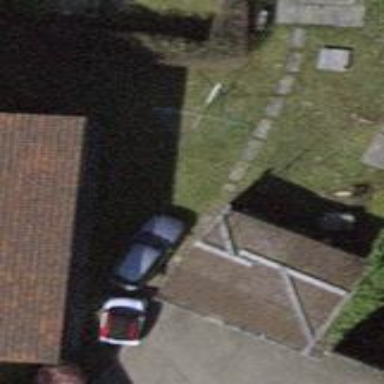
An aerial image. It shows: Garage building.